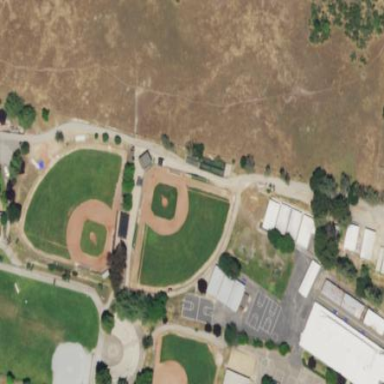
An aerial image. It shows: Baseball pitch for leisure and sports activities.